Aerial crown-view tile of a tropical tree (Barro Colorado Island, Panama), acquired 20250616:
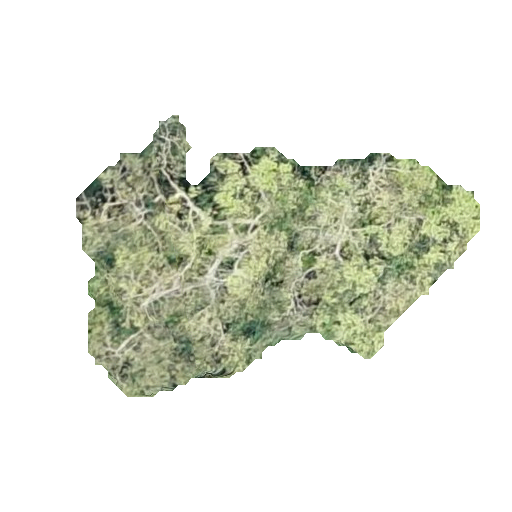
Species: Luehea seemannii
GBIF accepted scientific name: Luehea seemannii
Crown area: 104.503 m²